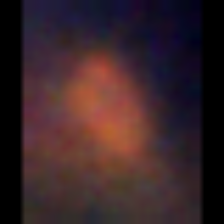
Taxon: Unknown_full_image
Group: Unknown